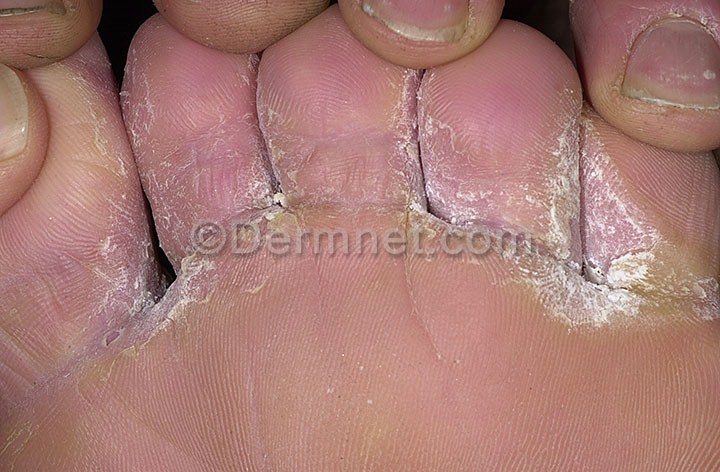
Disease: Tinea Ringworm Candidiasis and other Fungal Infections